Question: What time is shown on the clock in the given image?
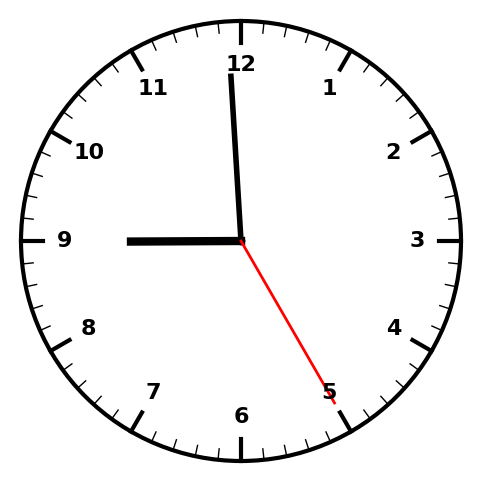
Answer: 08:59:25